Question: Does someone knows how this profiler is called?

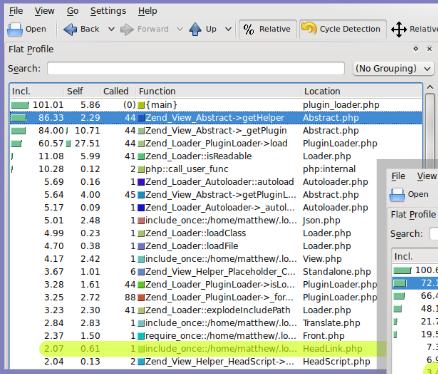
Answer: That's kcachegrind + Xdebug. <URL>